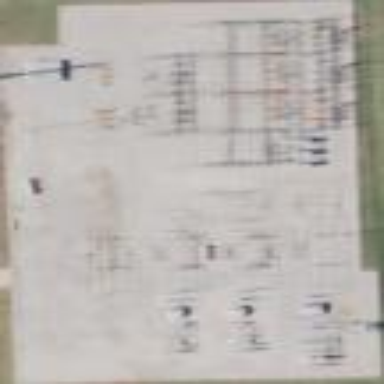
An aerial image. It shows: Power substation.